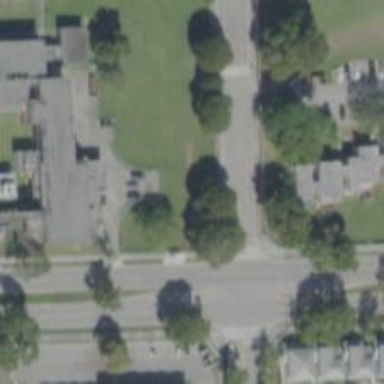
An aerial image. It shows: Kindergarten.